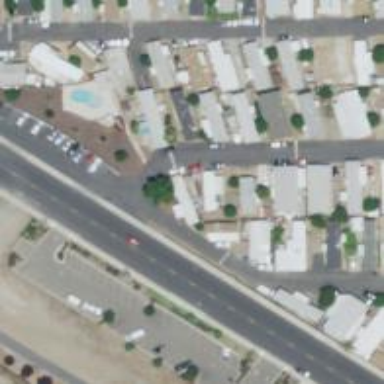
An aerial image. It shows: Residential area known as trailer park.